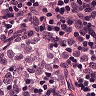
Metastatic tissue present: yes